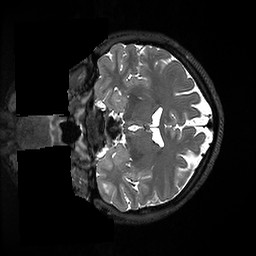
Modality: T2w
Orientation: coronal
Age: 34
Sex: female
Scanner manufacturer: ge
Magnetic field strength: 3 T
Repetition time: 3.202 s
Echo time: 0.06589 s